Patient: sex M, age 58
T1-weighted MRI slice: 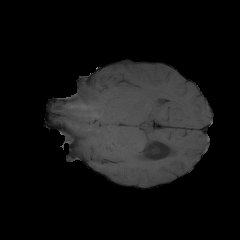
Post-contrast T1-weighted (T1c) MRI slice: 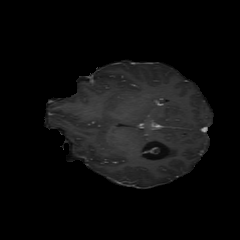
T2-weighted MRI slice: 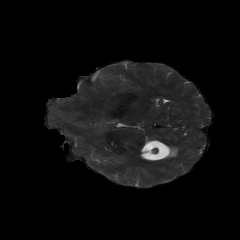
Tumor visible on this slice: no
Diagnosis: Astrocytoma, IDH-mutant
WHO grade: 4